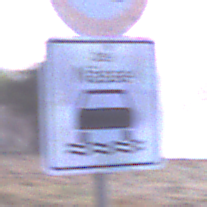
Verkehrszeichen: BeiNaesse
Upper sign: Geschwindigkeit60
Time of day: SunriseSunset
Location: Outdoor (Nature)
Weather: Clear
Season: NotSpecified
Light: Natural